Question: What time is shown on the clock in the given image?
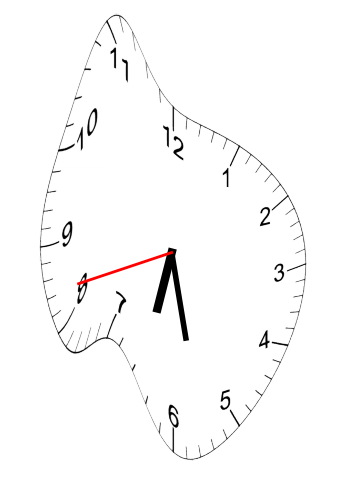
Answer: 06:27:42